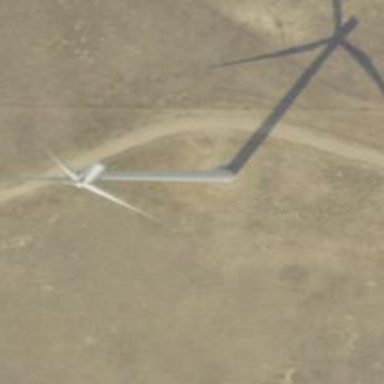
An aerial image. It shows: Wind generator powered by horizontal axis wind turbine.